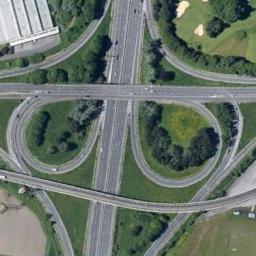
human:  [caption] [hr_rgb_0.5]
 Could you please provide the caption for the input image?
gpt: The intricated overpasses is over the roads on the green space .

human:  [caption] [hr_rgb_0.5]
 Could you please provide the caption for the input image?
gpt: The overpass is next to the grass and some trees .

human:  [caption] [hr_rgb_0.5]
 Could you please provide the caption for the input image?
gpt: Many trees are beside the overpass .

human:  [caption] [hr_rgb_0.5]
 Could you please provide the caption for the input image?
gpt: There are four large trucks on the overpass .

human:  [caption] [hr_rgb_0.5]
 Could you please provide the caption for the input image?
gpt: There are some green trees and lawns around the overpass .